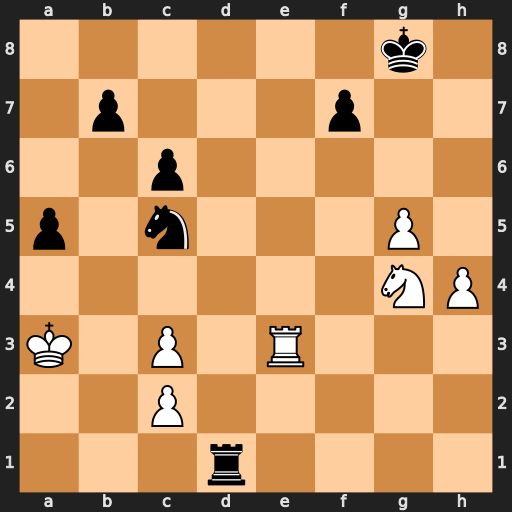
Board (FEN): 6k1/1p3p2/2p5/p1n3P1/6NP/K1P1R3/2P5/3r4
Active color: w
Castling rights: -
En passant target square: -
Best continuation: Re8+ Kg7 h5 Ne6 h6+ Kh7 Nf6+